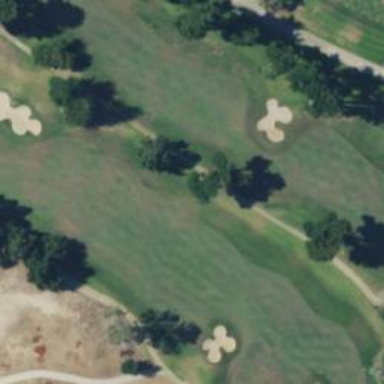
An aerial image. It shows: Golf fairway in the image.